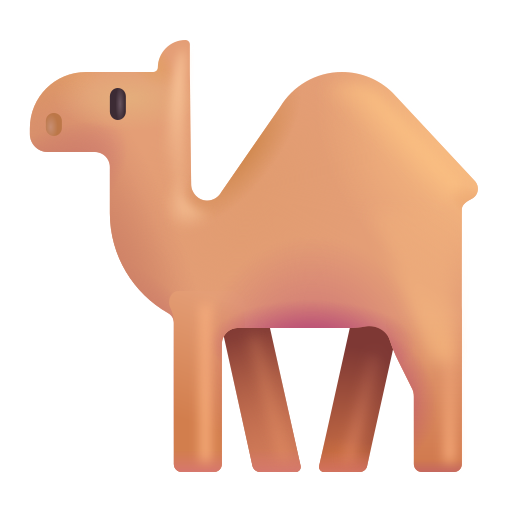
camel color